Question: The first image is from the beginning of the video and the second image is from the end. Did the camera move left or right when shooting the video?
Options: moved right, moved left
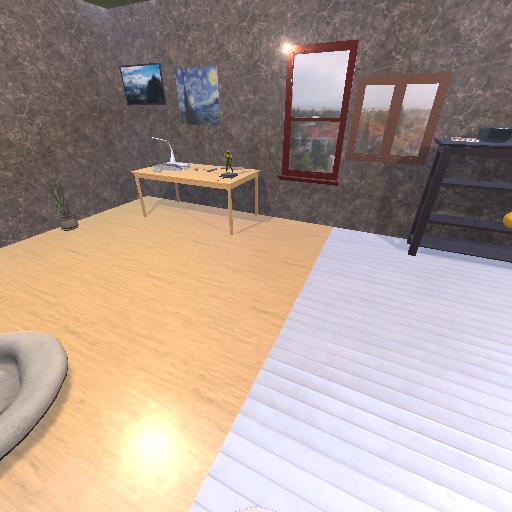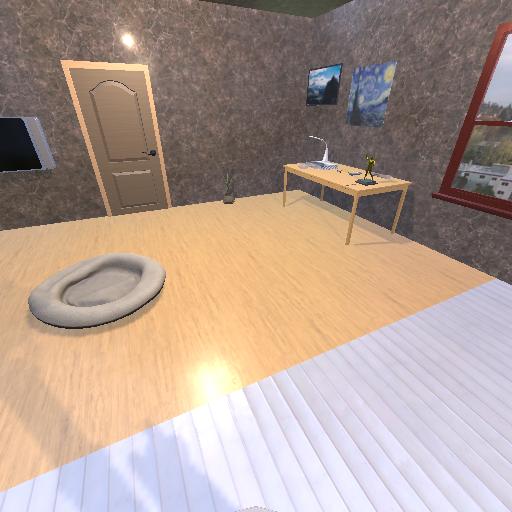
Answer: moved right